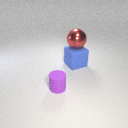
large red metal sphere above large blue rubber cube